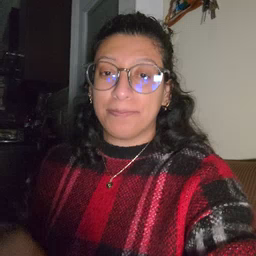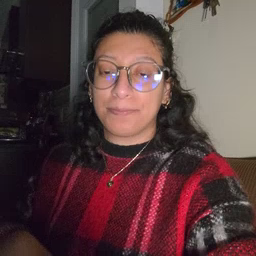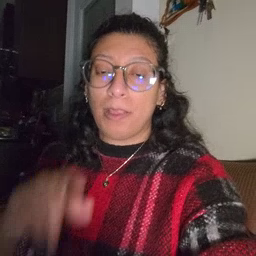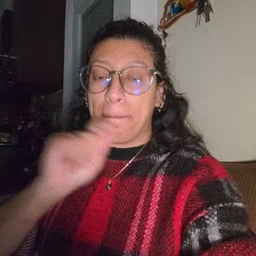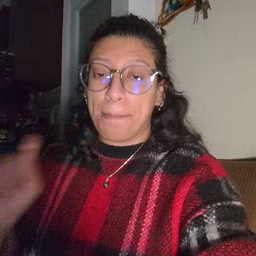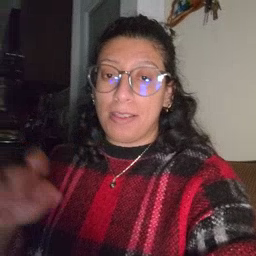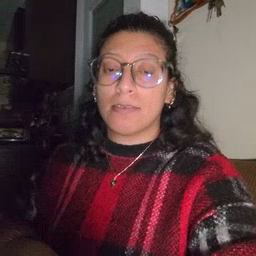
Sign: pen